Question: I have an Android app in production. Everything is working correctly but on Versions lower than Android M, in each activity i'm getting a toast message "not greater than M"? Is there anyone who can help me fixing this? I'm attaching a screenshot
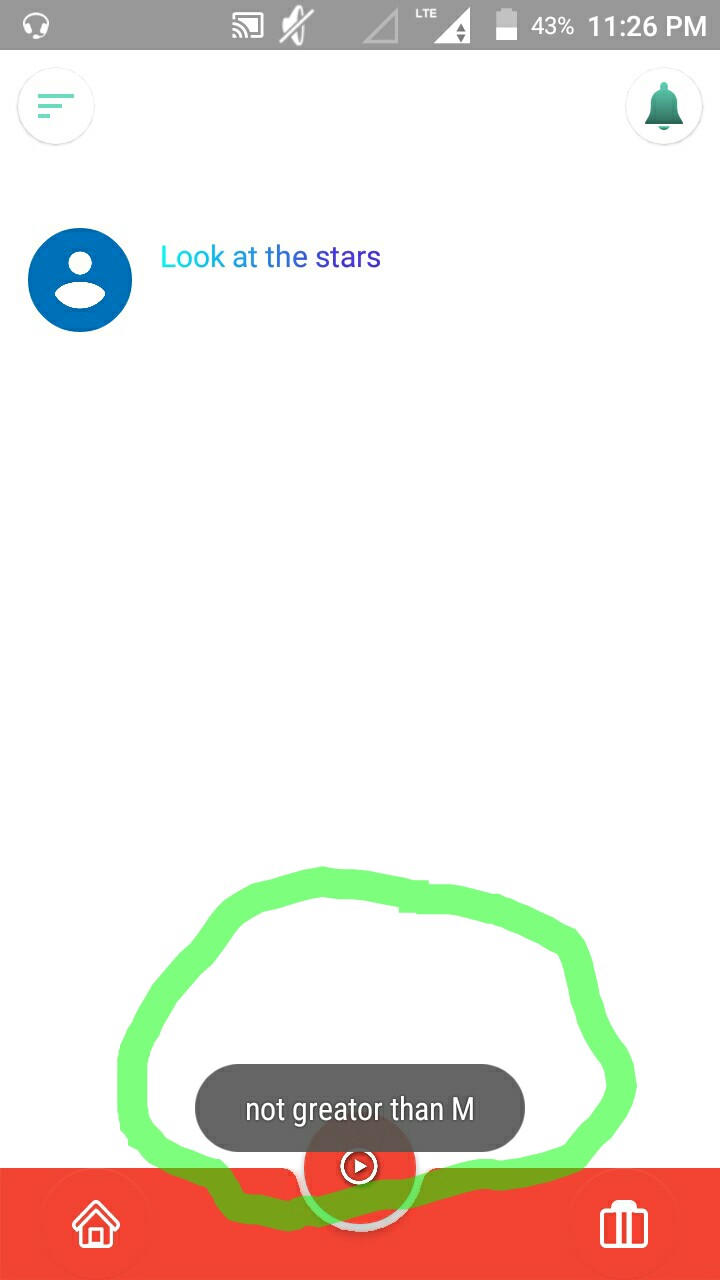
Answer: A toast would show up in an Android app except it is present somewhere in the codebase. The most likely cause of this problem is that there is a part of your codebase where you are creating a Toast.
Scan through the affected class and remove the line of code that displays the Toast. If your class is lengthy, you can just hit [] or [] and search for "not greater than M" since those are the exact words your Toast is displaying.